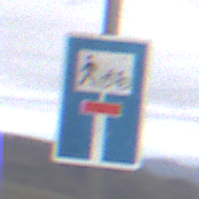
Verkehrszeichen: SackgasseRadverkehrFussgaengerDurchlaessig
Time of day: Midday
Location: Outdoor (Nature)
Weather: Overcast
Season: NotSpecified
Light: Natural